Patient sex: F
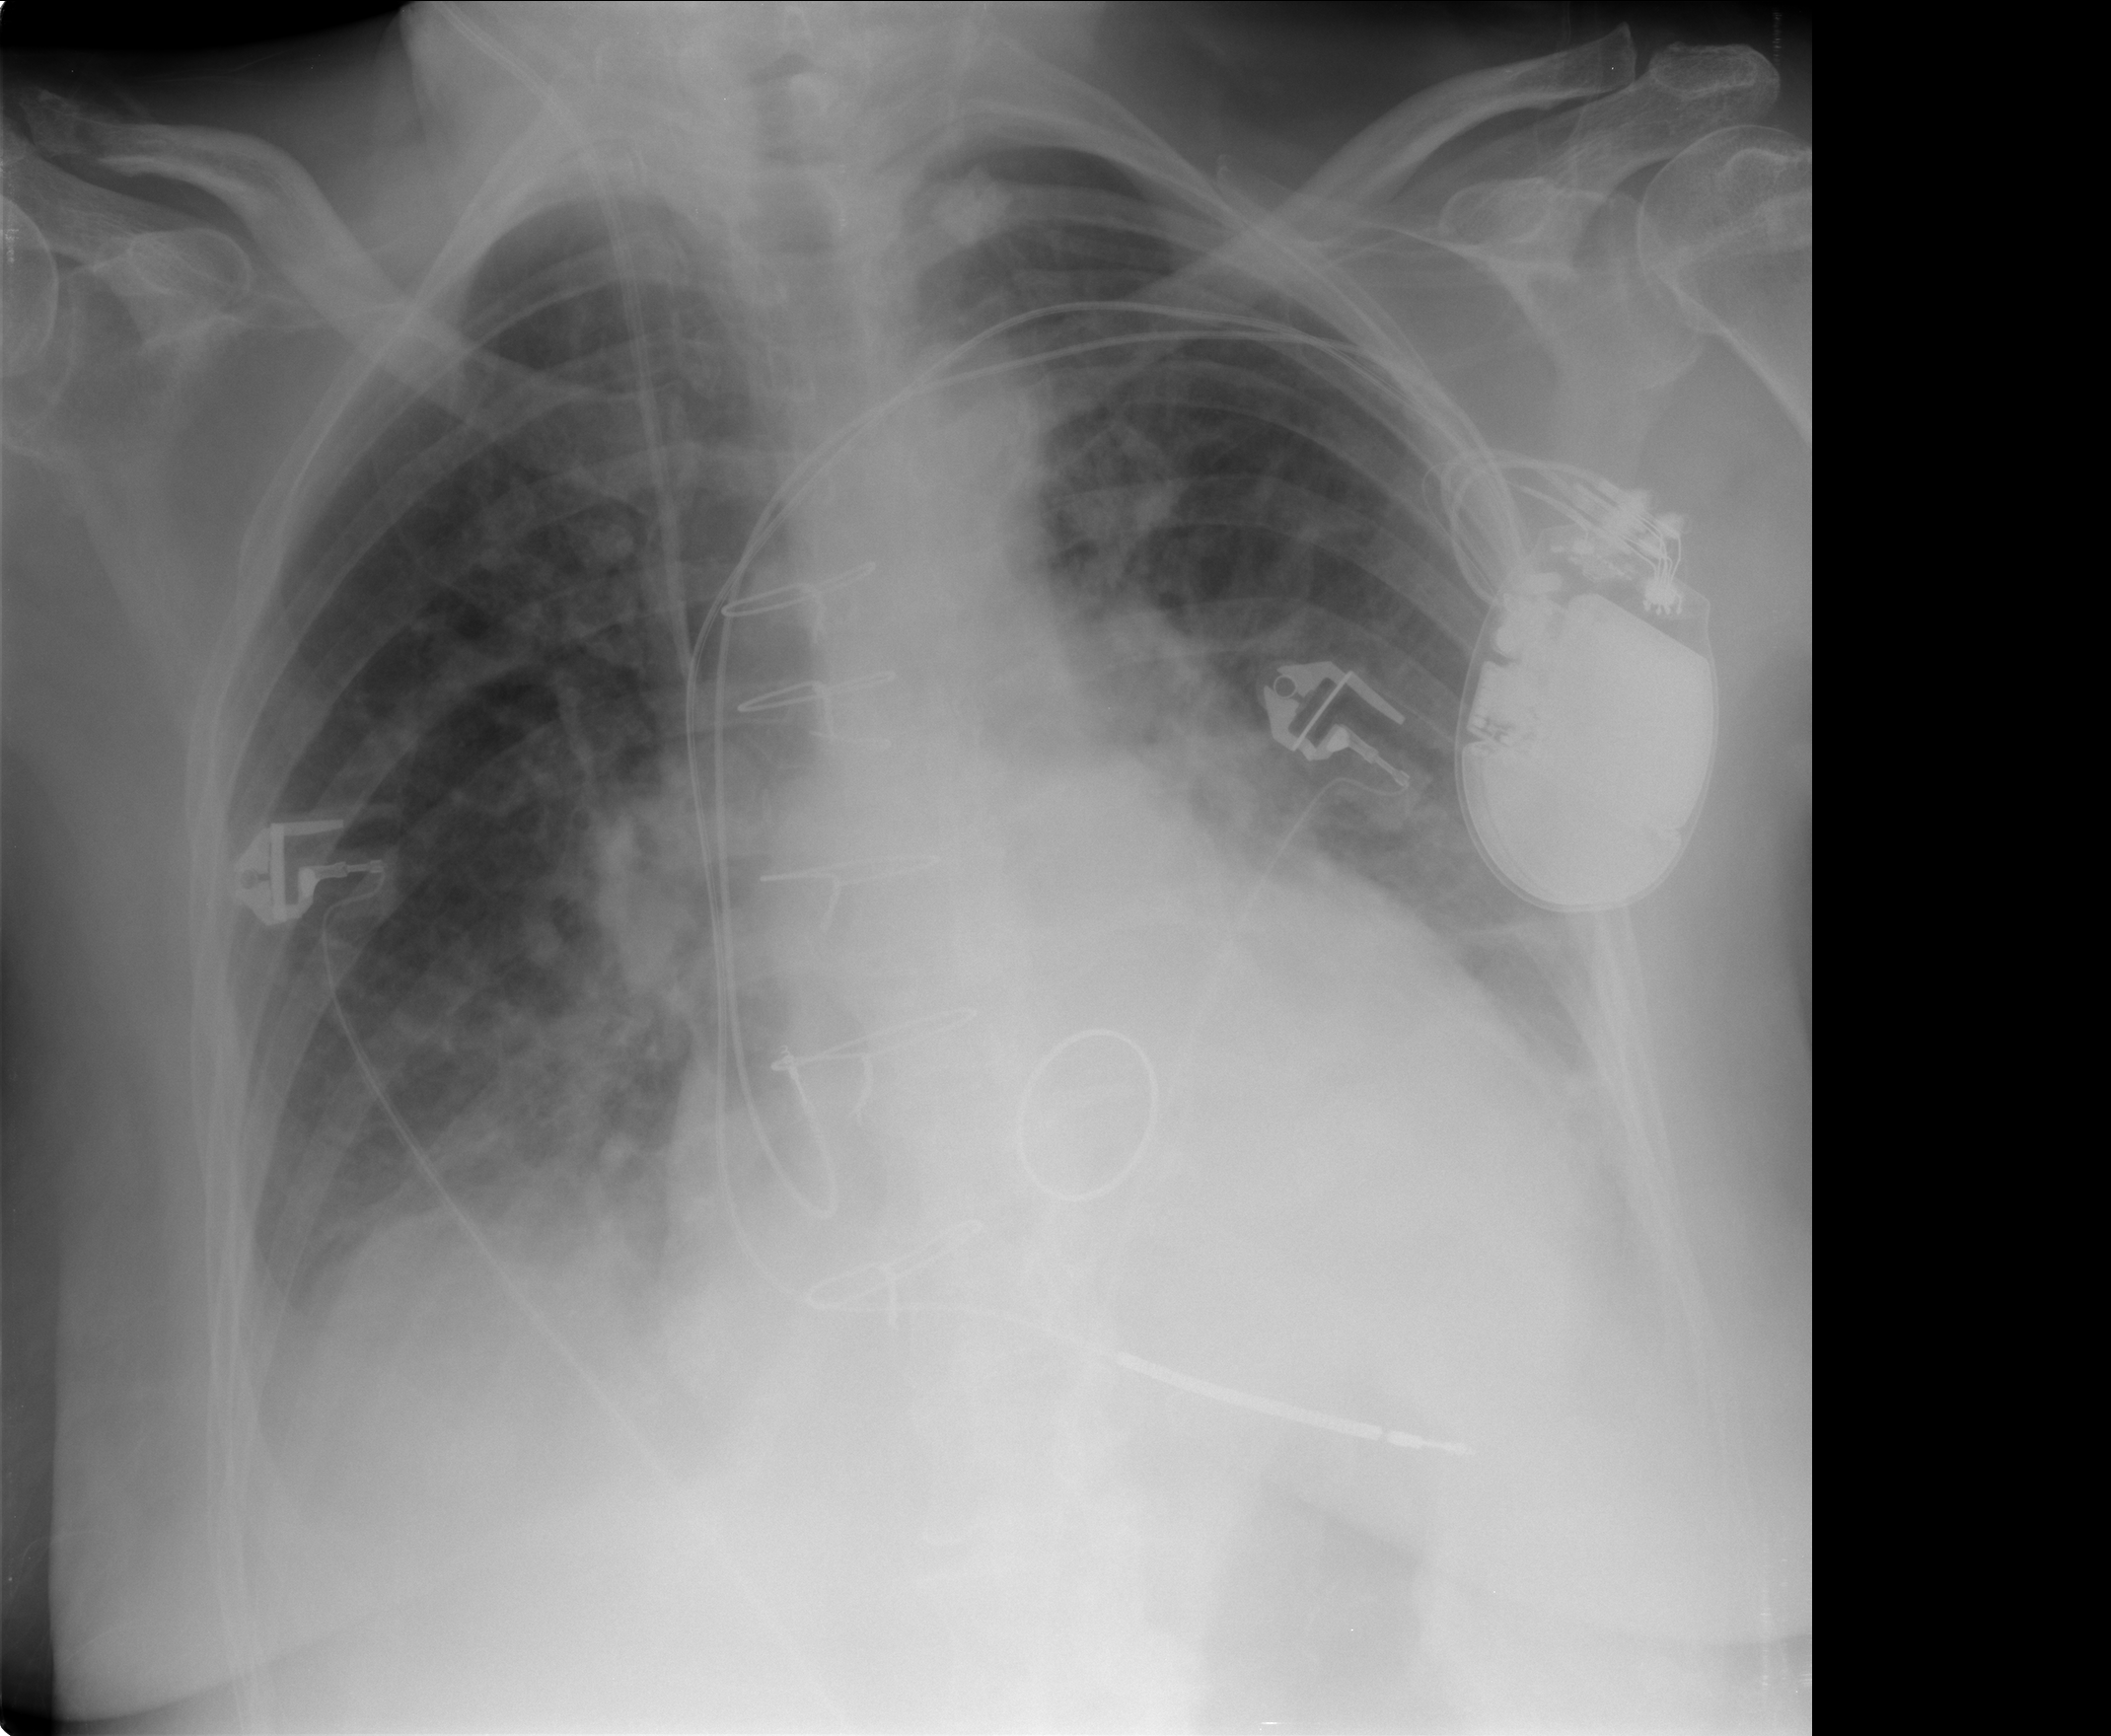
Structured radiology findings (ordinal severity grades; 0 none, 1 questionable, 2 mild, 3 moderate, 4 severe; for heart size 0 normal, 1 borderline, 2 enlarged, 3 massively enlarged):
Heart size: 2
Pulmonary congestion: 2
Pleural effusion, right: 2
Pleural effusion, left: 2
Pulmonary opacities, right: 2
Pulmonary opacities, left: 0
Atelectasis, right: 2
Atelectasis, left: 2